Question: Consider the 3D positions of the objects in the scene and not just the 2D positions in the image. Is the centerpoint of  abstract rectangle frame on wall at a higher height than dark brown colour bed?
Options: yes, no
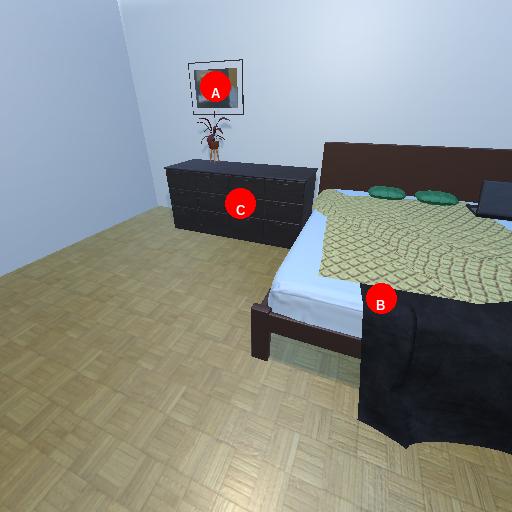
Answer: yes